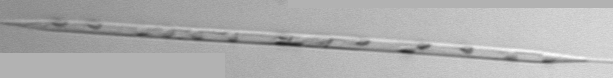
Label: Rhizosolenia